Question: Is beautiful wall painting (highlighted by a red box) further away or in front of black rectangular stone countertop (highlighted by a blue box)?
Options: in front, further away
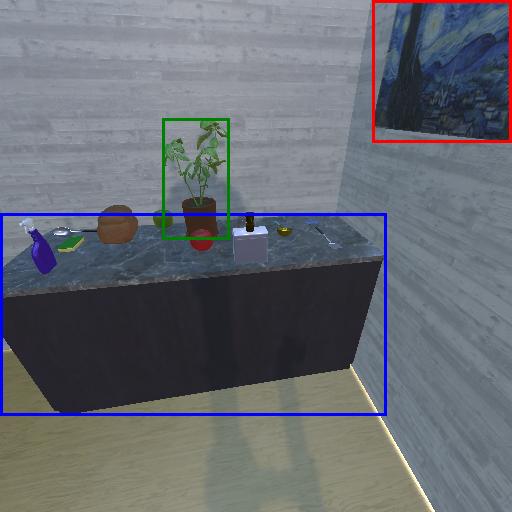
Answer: in front